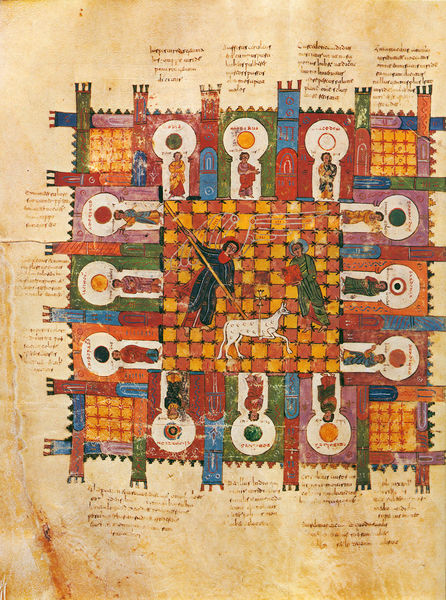
Titel: Beatus-Handschrift
Institution: New York, Per Skarstedt Fine Art
Schlagwörter: blau, mann, gelb, grün, menschen, bunt, fenster, köpfe, männer, orange, hund, tier, karo, muster, teppich, blatt, turm, schrift, papier, farben, lanze, lamm, buch, beschriftung, pergament, tore, heiliger, heilig, jerusalem, quadrat, zwölf, apostel, buchmalerei, gen#ht